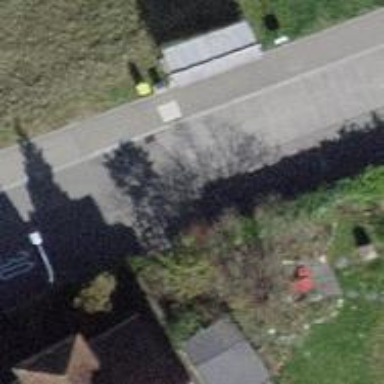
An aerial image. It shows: Bus stop with designated public transport stop position.